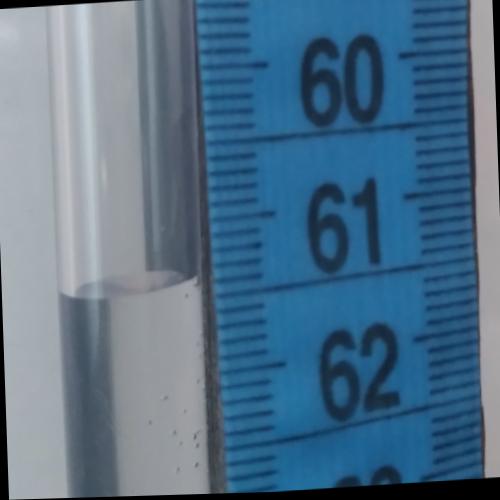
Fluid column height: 61.4 cm